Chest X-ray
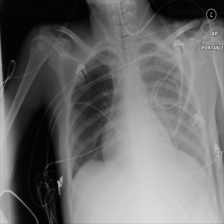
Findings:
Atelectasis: negative
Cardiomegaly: negative
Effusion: negative
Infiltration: positive
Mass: negative
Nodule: negative
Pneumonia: negative
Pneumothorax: negative
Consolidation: positive
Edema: negative
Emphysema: negative
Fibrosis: negative
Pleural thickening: negative
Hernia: negative